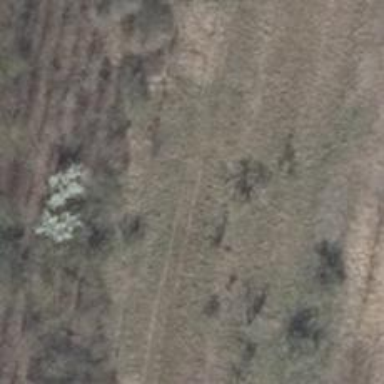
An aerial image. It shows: Grass track with grade5 tracktype. The track is impassable due to its roughness.